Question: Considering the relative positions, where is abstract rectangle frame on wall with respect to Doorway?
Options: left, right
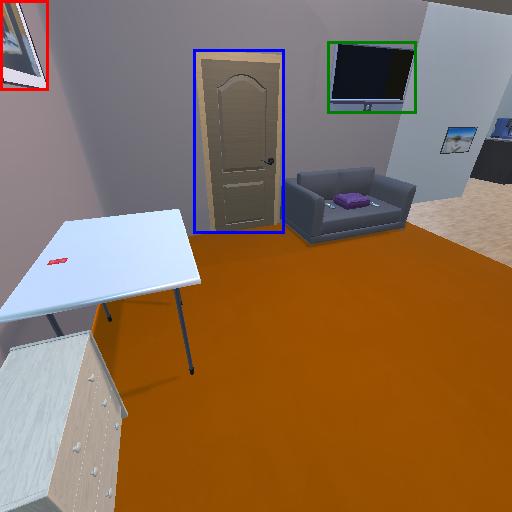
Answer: left